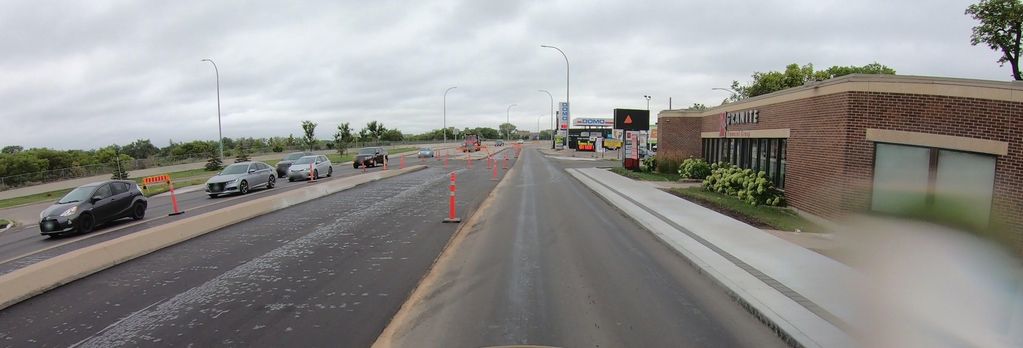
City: winnipeg